Question: I'm developing an asp.net application on windows 7 visual studio 2010, then publishing it to a Headless (NO GUI) linux server which runs mono.
I'm getting the error that tells you viewing errors from a remove machine is not possible unless you do some magic on the web.config.

Usually, i remote desktop into the server and load the page so i can see the error. But in this case since the server is headless i cannot do that. I don't really feel like doing a wget or curl... I just want to pull up the error in a browser.
I've tried doing what the error message says and this is what my current web.config looks like:
'''
<configuration>
<system.web>
<compilation debug="true" targetFramework="4.0" />
<customErrors mode="Off"/>
</system.web>
</configuration>
'''
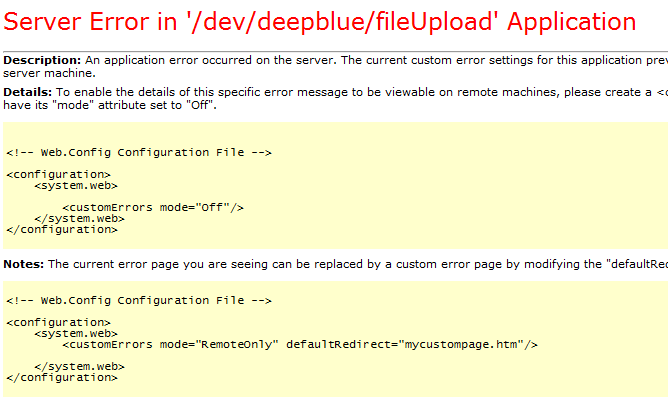
Answer: I am uncertain as to why the change to web.config doesn't work, it certainly looks correct.
Are you able to install firefox on the headless server?
If so you could run an X server on your development machine (like XMing) and forward the xsession over SSH